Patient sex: M
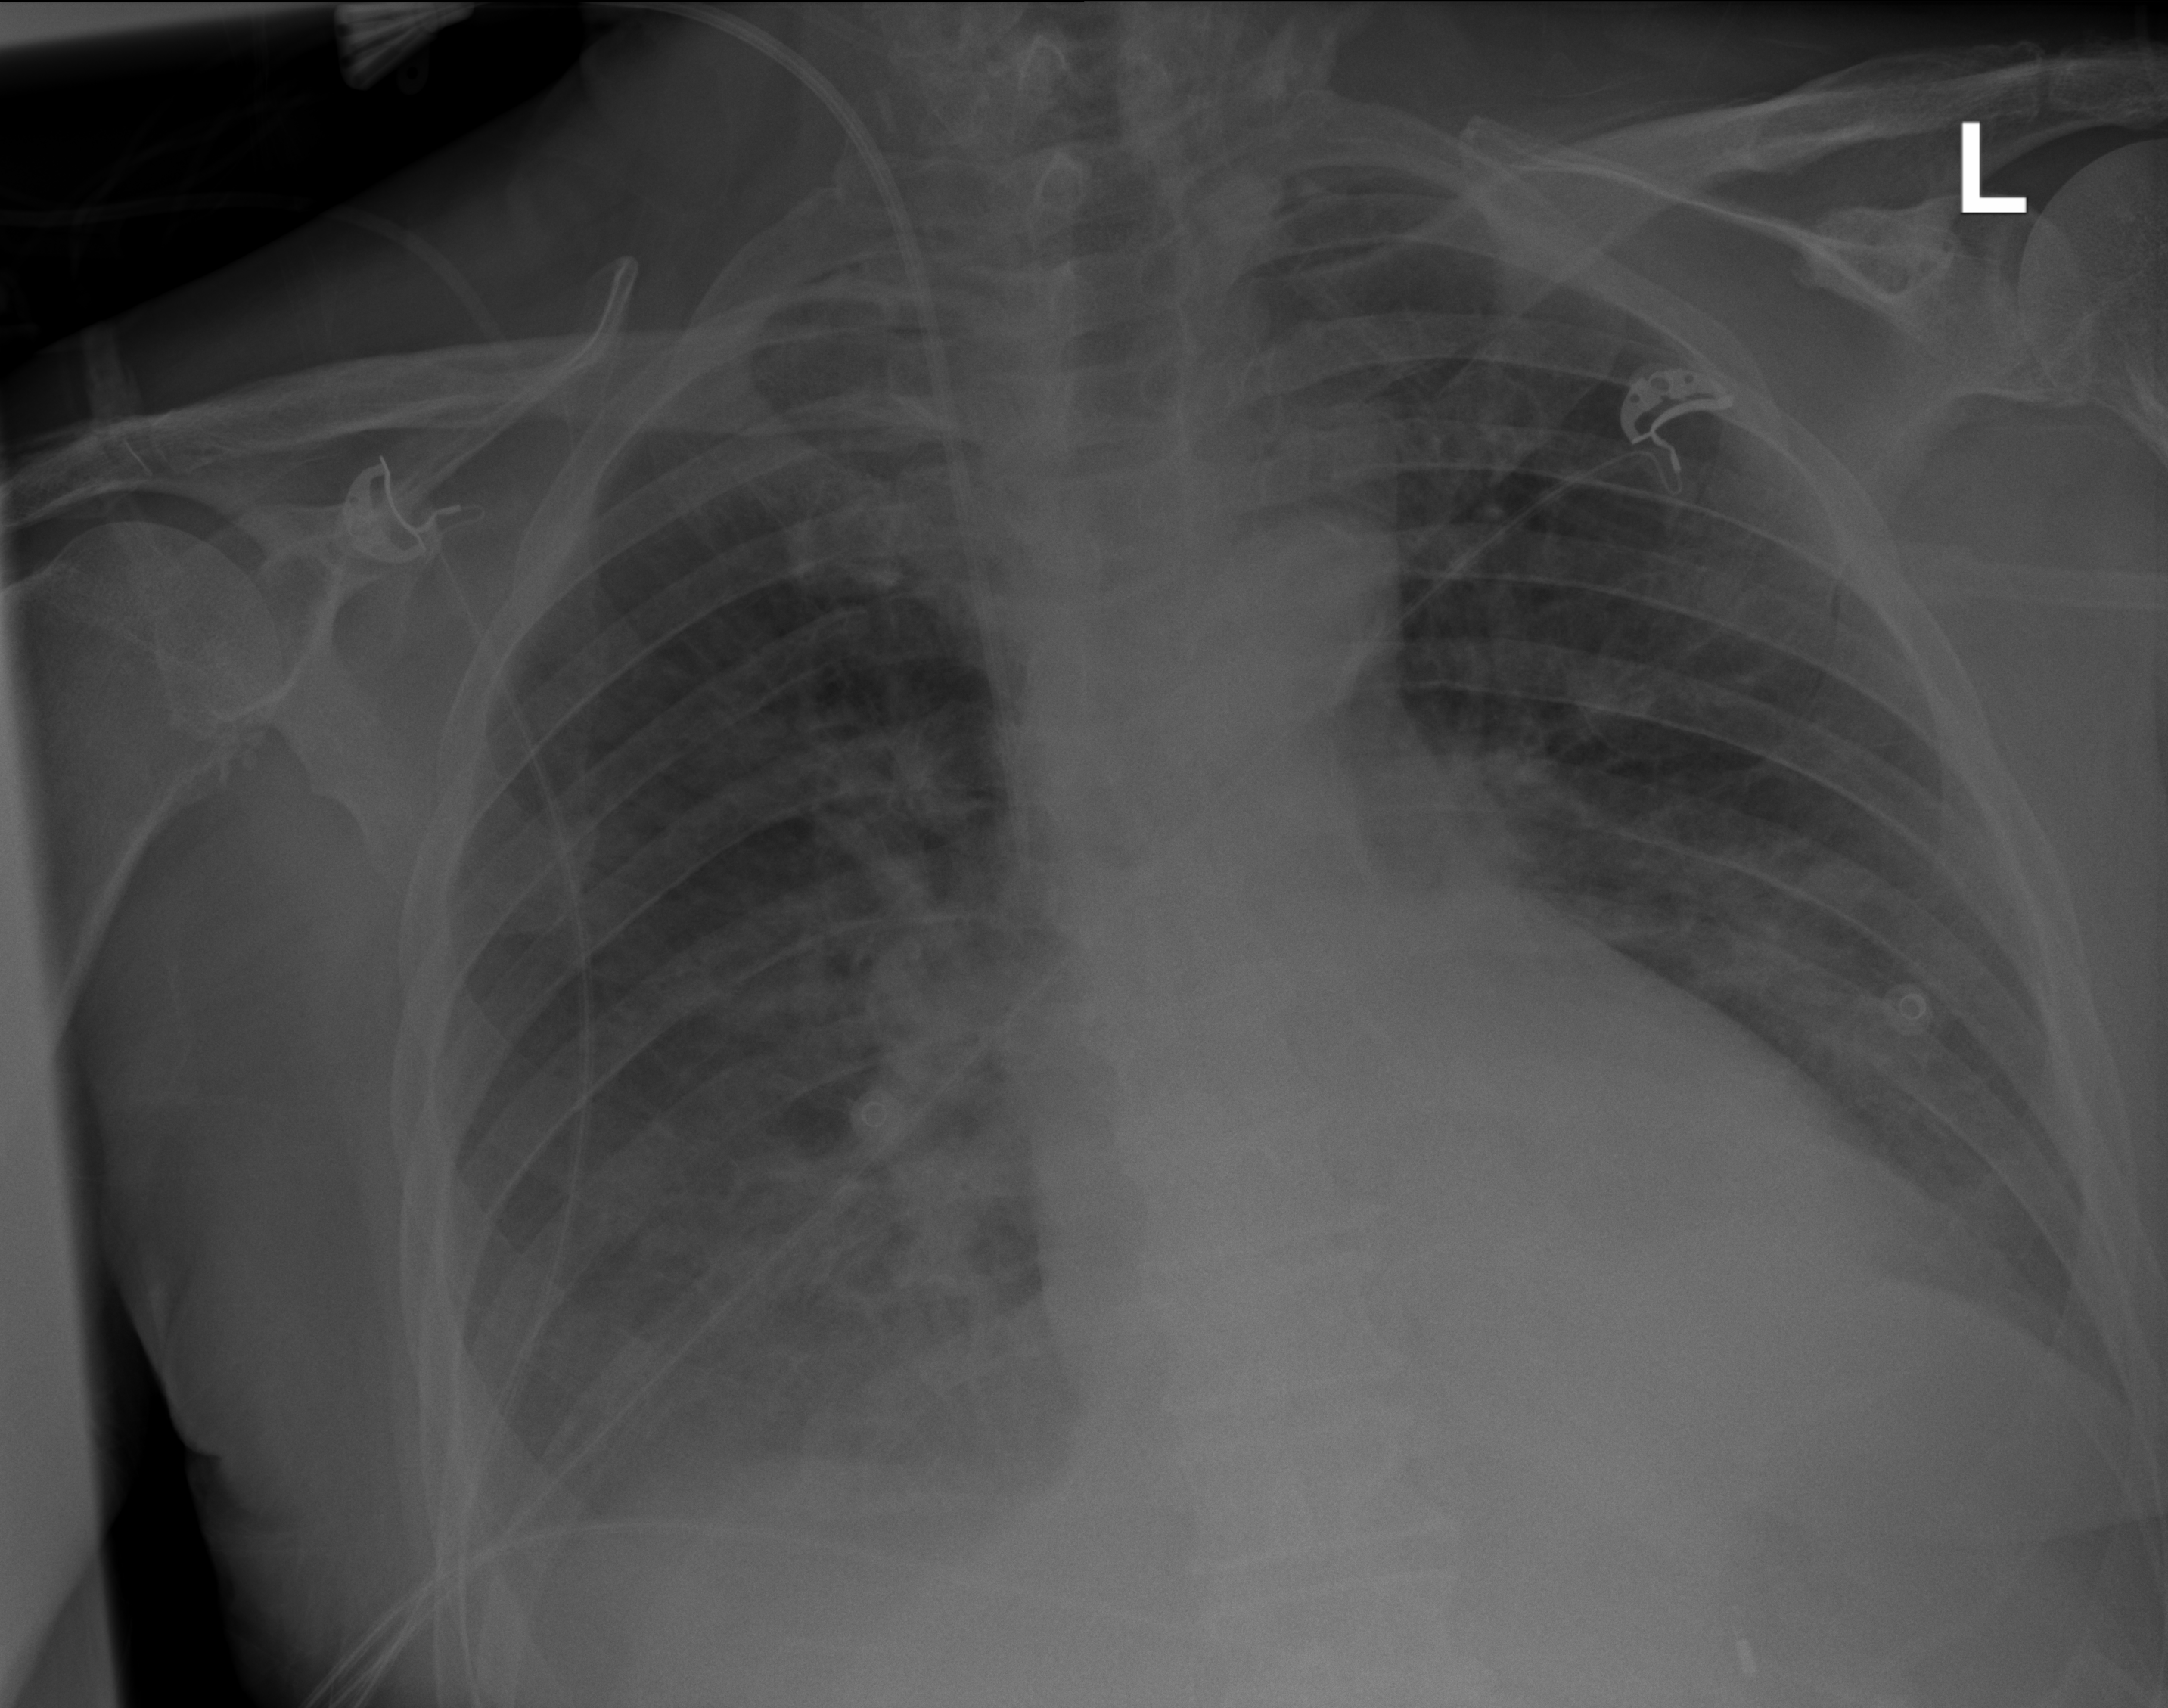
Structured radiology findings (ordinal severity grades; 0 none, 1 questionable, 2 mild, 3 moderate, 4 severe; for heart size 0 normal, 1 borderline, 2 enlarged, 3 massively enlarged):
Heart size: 1
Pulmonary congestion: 1
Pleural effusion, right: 2
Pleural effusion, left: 1
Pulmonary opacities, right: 2
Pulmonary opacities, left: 0
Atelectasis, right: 2
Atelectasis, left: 2